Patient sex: M
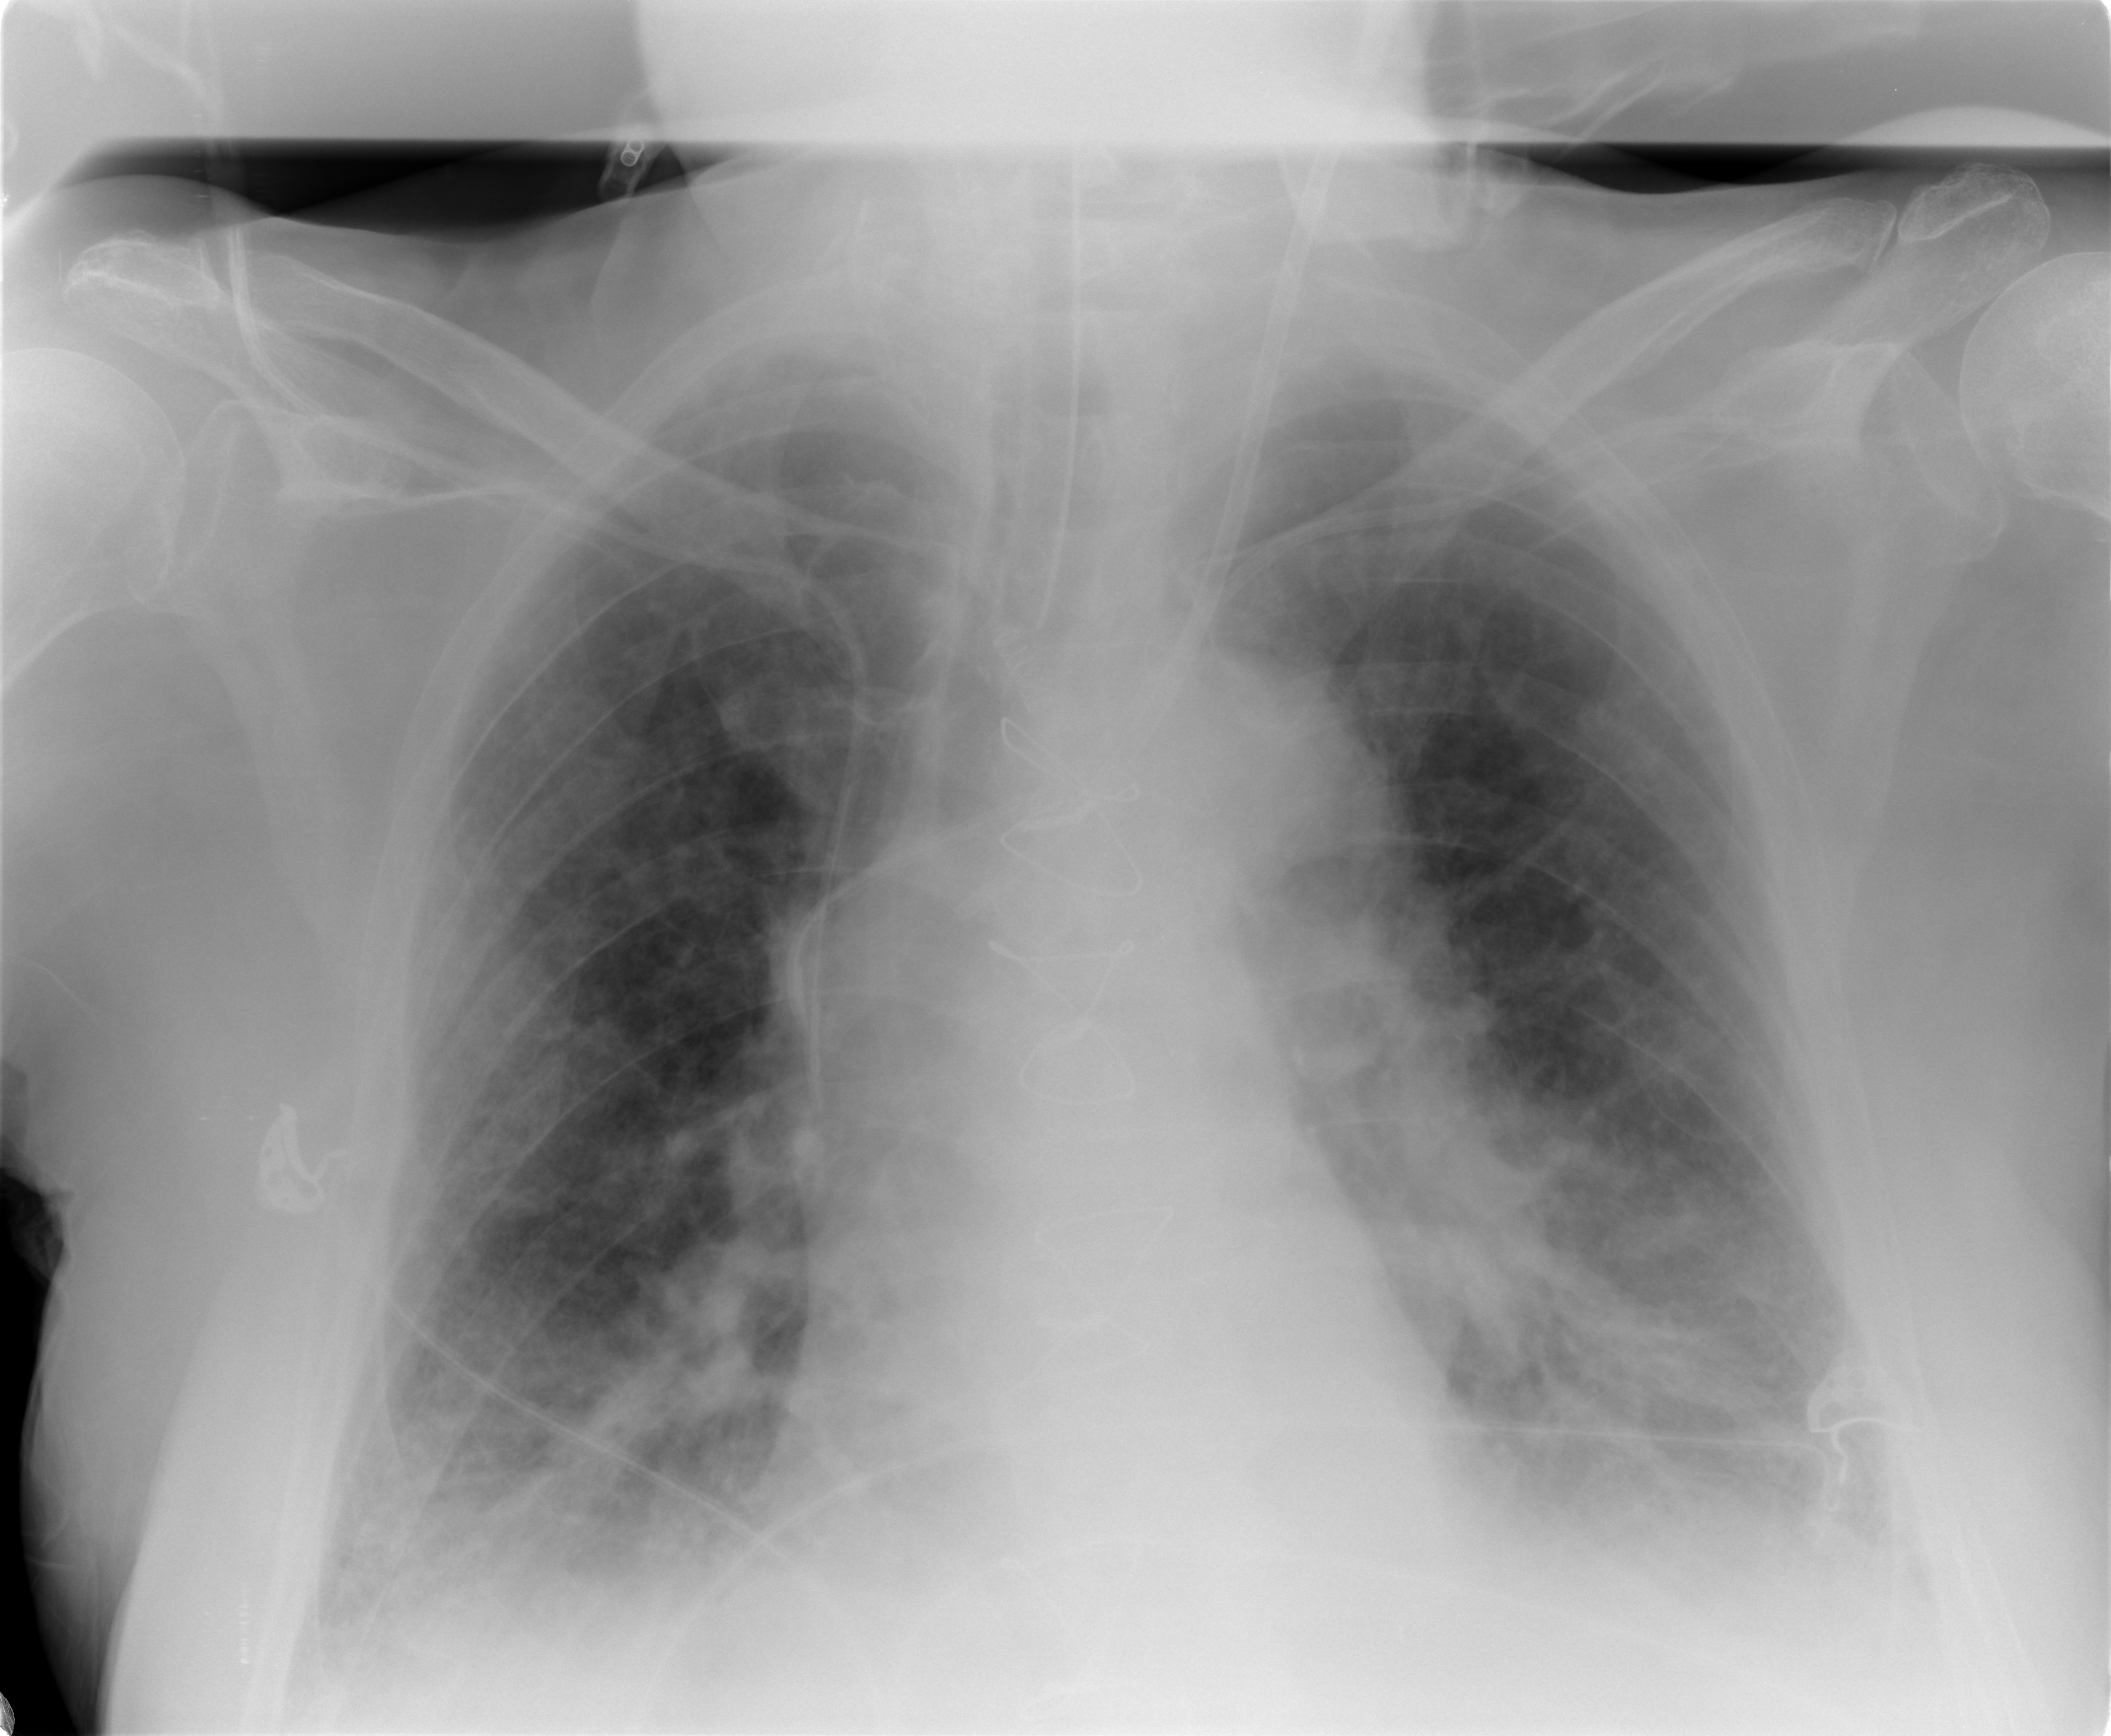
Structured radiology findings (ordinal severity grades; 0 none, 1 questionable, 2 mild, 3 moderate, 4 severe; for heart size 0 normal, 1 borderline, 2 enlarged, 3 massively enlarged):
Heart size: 0
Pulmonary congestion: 2
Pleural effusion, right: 2
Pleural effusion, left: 2
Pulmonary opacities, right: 2
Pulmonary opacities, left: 2
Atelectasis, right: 2
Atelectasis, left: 2